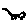
Label: cat